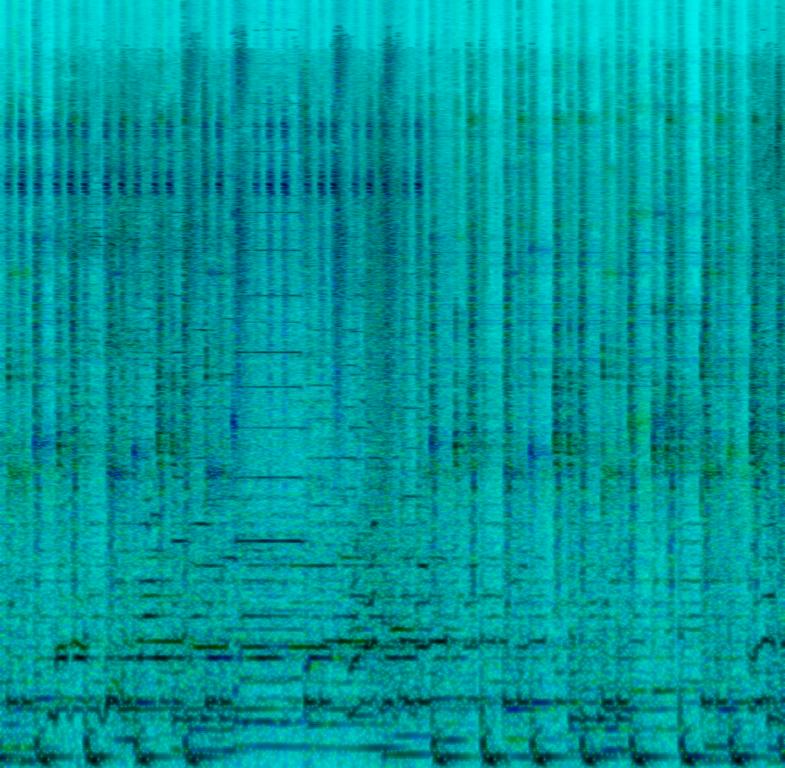
The Urban Latin song features an echoing male vocal singing repetitive lyrics over wide reverberant percussive elements, synth flute melody, claps, "4 on the floor" kick pattern, shimmering shaker, groovy bass and synth keys melody. It is uptempo and it sounds energetic and addictive, like something you would hear in clubs a lot.